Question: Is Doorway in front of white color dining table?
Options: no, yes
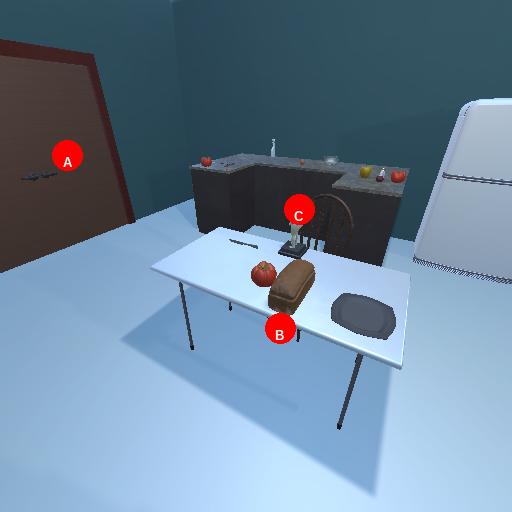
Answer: no